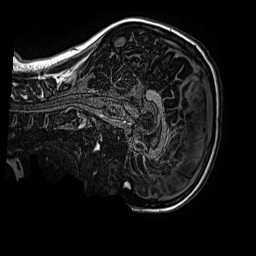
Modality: MP2RAGE
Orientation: sagittal
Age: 13
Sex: female
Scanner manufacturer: siemens
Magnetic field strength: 3 T
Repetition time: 4 s
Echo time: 0.00299 s